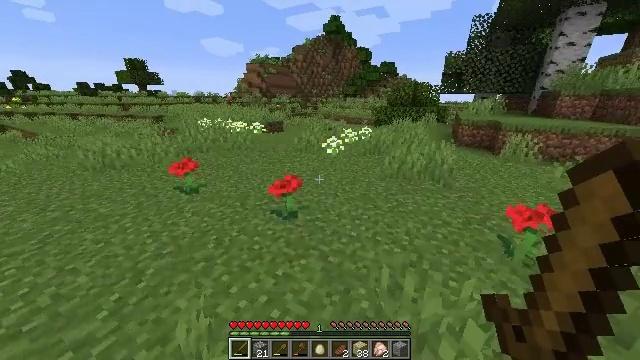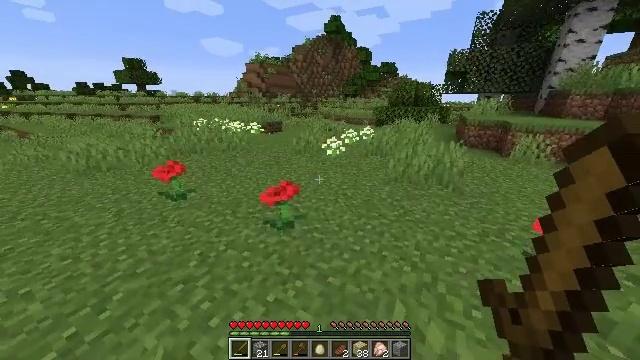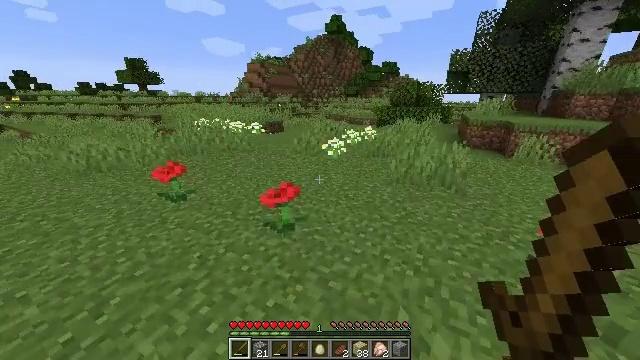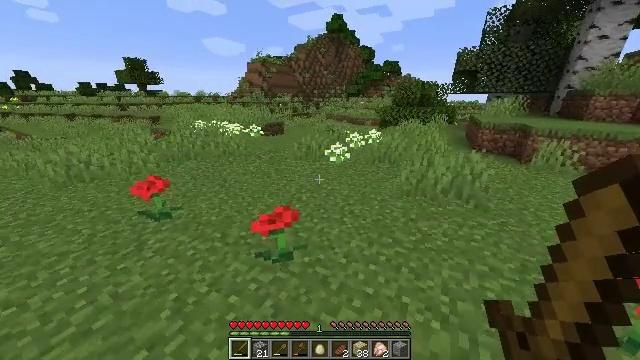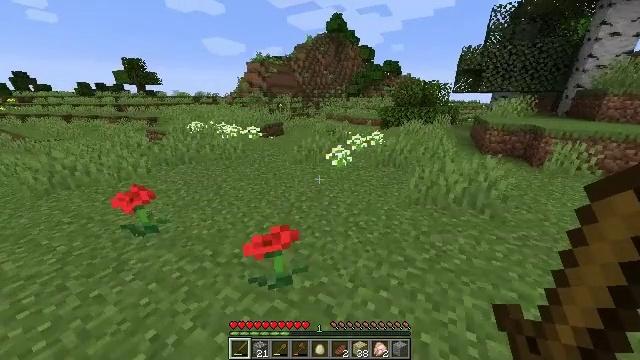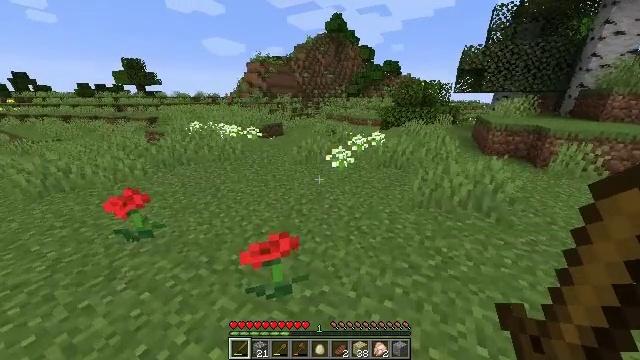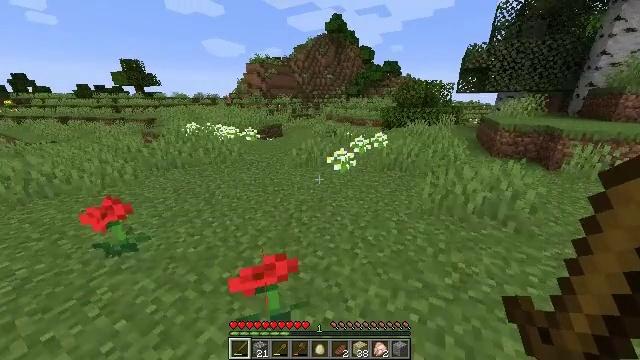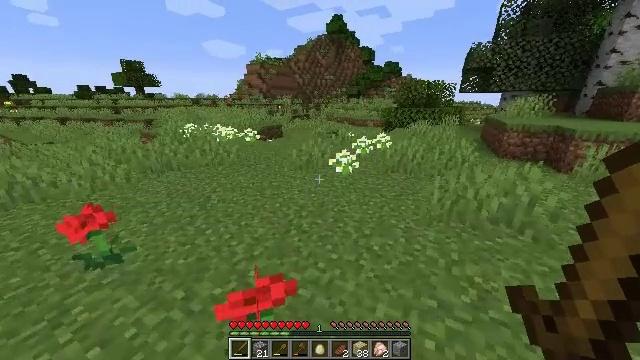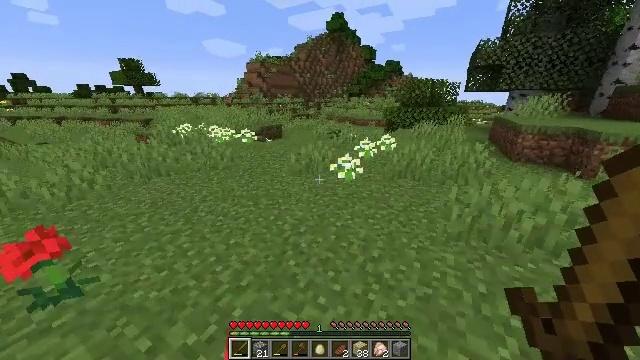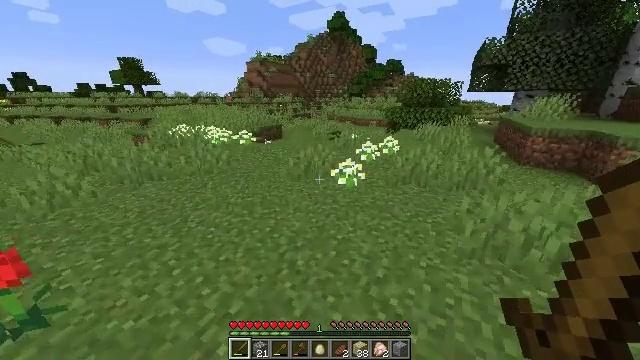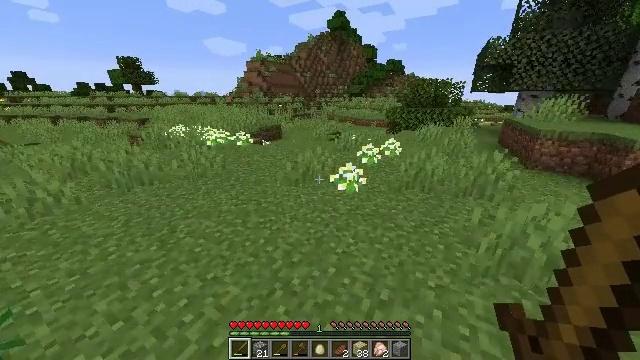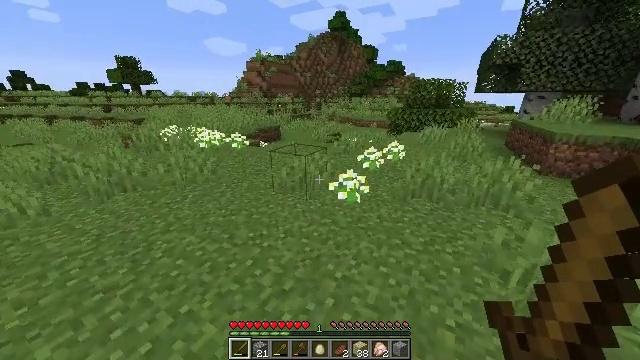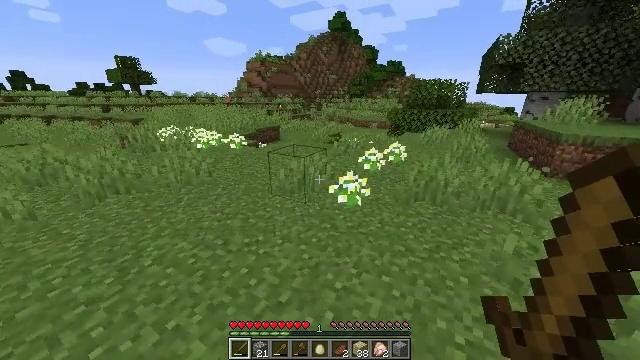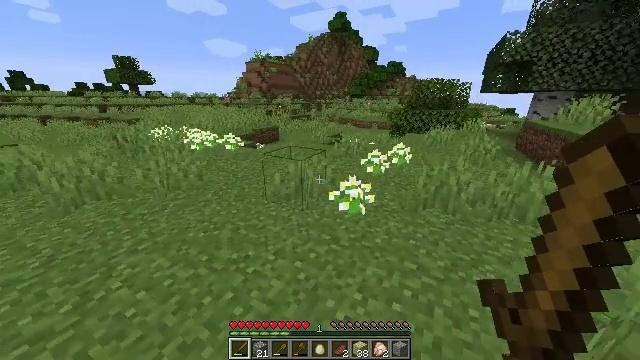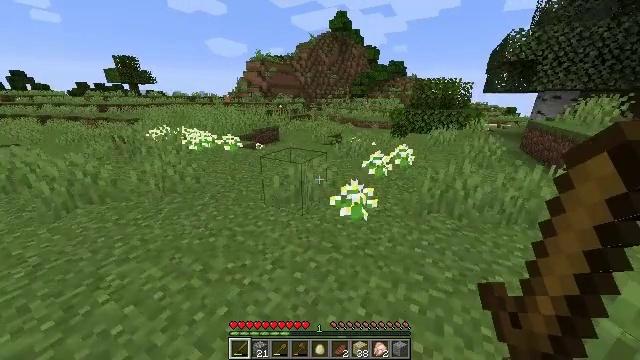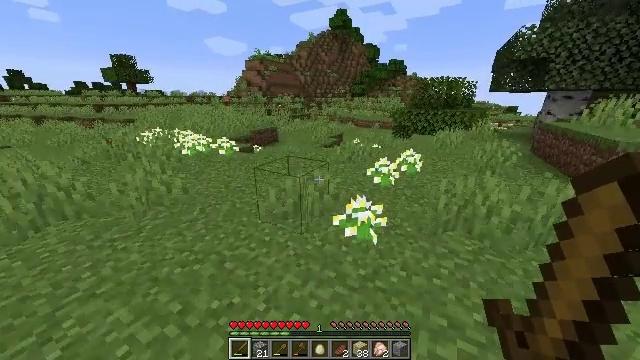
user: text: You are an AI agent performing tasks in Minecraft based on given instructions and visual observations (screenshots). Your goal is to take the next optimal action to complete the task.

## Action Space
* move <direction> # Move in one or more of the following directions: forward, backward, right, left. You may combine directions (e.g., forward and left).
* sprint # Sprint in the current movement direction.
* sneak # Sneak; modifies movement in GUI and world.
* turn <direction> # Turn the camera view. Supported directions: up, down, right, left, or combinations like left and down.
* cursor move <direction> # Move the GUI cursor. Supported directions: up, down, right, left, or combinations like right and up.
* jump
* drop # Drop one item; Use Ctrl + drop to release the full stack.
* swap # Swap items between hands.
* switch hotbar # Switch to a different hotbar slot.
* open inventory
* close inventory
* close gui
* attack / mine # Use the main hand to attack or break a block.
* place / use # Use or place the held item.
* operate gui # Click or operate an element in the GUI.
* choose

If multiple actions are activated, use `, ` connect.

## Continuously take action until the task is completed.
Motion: motion action
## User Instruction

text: Clear birch leaves to get saplings.
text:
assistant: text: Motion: move forward, sprint
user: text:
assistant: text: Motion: move forward, sprint
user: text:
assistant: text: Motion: move forward, sprint
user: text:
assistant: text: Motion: move forward, sprint
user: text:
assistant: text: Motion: move forward, sprint
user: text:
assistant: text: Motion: move forward, sprint
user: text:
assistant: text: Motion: move forward, sprint
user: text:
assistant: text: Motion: move forward, sprint
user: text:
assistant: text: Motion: move forward, sprint
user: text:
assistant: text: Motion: move forward, sprint
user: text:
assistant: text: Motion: move forward, sprint
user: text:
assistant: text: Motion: move forward, sprint
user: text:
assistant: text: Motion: move forward, sprint
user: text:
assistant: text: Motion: move forward, sprint
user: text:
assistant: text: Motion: move forward, sprint
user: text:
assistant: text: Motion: move forward, sprint
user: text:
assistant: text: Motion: move forward, sprint
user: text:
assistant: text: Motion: move forward, sprint
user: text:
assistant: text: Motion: move forward, sprint
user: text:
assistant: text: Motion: move forward, sprint
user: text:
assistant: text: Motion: move forward, sprint
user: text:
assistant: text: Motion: move forward, sprint
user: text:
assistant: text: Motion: move forward, sprint
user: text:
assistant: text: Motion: move forward, sprint
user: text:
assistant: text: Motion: move forward, sprint
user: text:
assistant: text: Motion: move forward, sprint
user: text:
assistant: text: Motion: move forward, sprint
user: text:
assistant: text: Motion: move forward, sprint
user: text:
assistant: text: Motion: move forward, sprint
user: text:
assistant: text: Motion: move forward, sprint, turn right